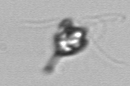
Label: Pyramimonas_longicauda